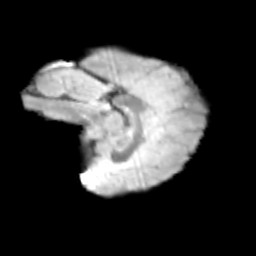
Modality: T2w
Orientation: sagittal
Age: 14
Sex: female
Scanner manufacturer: siemens
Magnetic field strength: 3 T
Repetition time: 3.8 s
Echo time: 0.07 s